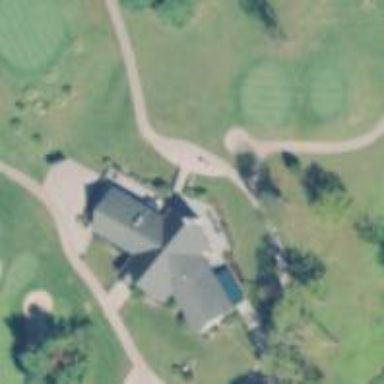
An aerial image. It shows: Path for golf carts.